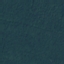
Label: Forest